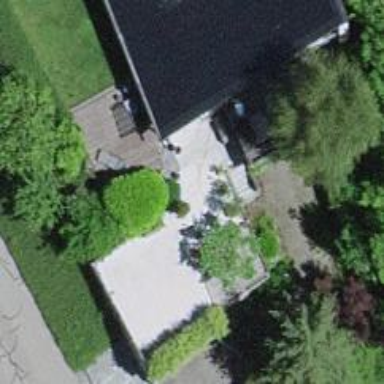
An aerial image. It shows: Garage.